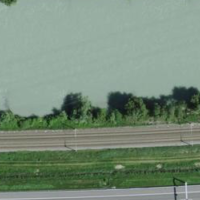
EUNIS habitat code: 15
Species observed at this site:
Libelloides longicornis